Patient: sex F, age 48
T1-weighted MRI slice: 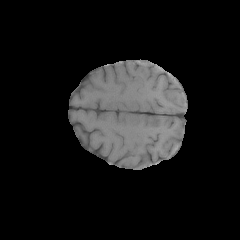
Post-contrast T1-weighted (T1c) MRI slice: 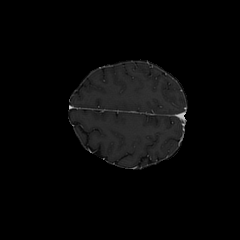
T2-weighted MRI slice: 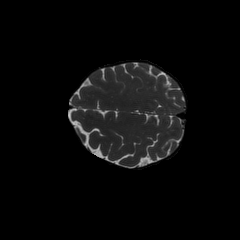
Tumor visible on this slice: no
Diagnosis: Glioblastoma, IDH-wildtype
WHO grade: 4